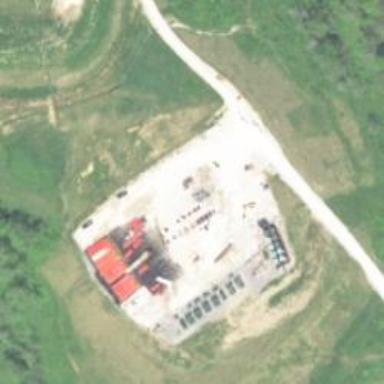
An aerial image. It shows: Petroleum well.